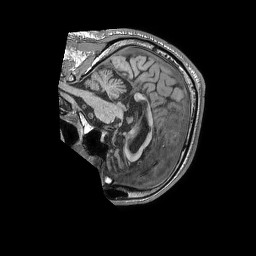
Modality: T1w
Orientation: sagittal
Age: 74
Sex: female
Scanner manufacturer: philips
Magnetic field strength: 1.5 T
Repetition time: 0.007664 s
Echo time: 0.003521 s